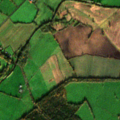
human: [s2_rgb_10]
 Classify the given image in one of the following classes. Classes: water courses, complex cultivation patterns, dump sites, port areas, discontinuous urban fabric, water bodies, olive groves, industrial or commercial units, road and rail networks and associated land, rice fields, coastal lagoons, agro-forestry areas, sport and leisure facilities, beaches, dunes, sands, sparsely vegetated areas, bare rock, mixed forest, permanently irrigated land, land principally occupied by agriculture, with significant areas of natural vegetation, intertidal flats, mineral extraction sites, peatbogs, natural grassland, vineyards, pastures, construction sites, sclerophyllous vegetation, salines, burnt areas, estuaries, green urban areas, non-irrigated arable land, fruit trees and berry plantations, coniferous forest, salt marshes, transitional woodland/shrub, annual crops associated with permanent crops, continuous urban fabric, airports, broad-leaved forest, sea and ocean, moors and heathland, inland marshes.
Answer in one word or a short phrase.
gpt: sport and leisure facilities, non-irrigated arable land, pastures, mixed forest